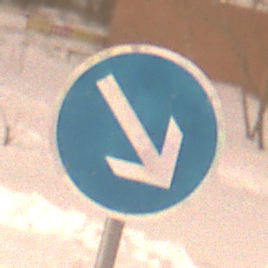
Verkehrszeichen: VorgeschriebeneVorbeifahrtRechts
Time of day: Night
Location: Outdoor (Urban)
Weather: Overcast
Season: Winter
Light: Artificial